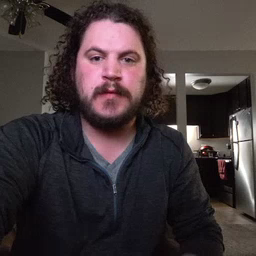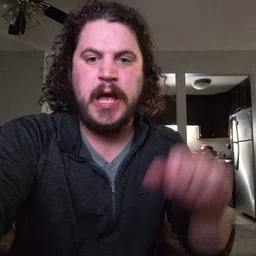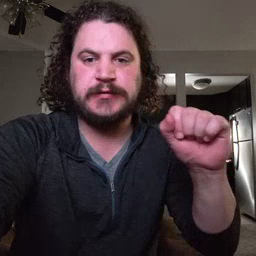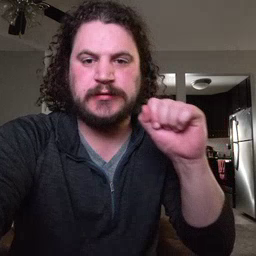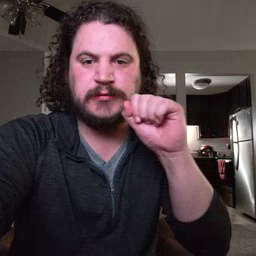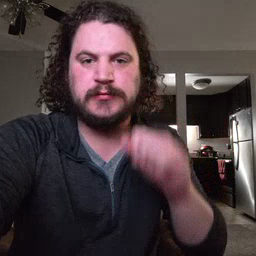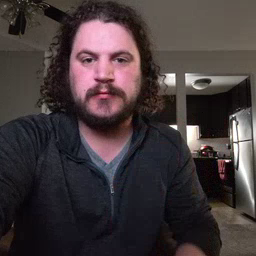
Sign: carrot